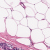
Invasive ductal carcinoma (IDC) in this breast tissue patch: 0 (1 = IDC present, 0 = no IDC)